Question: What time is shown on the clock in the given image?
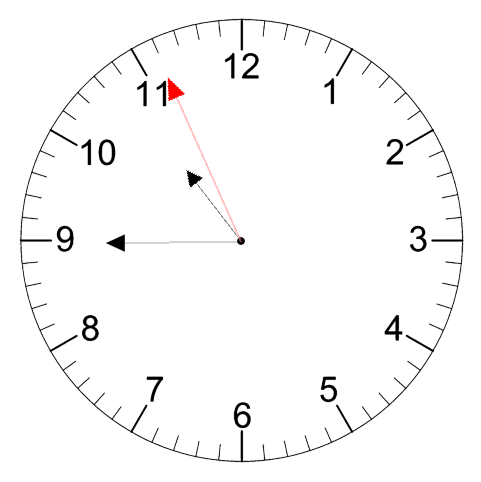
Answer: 10:44:56